Question: So I have a two datepickers, pretty simple stuff, to and from date...
Could you please tell me how to pass highlighted "startDate" to the date that was selected from the first datepicker.
Here is an image of a bug I'm trying to solve the date is set to current date (today), disbled date is OK, the date that should be highlighted is circled in blue:

And here is the source code:
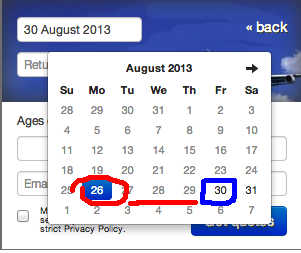
Answer: There we go guys, solution:
There is a definitely a niftier way to do that :)